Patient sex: M
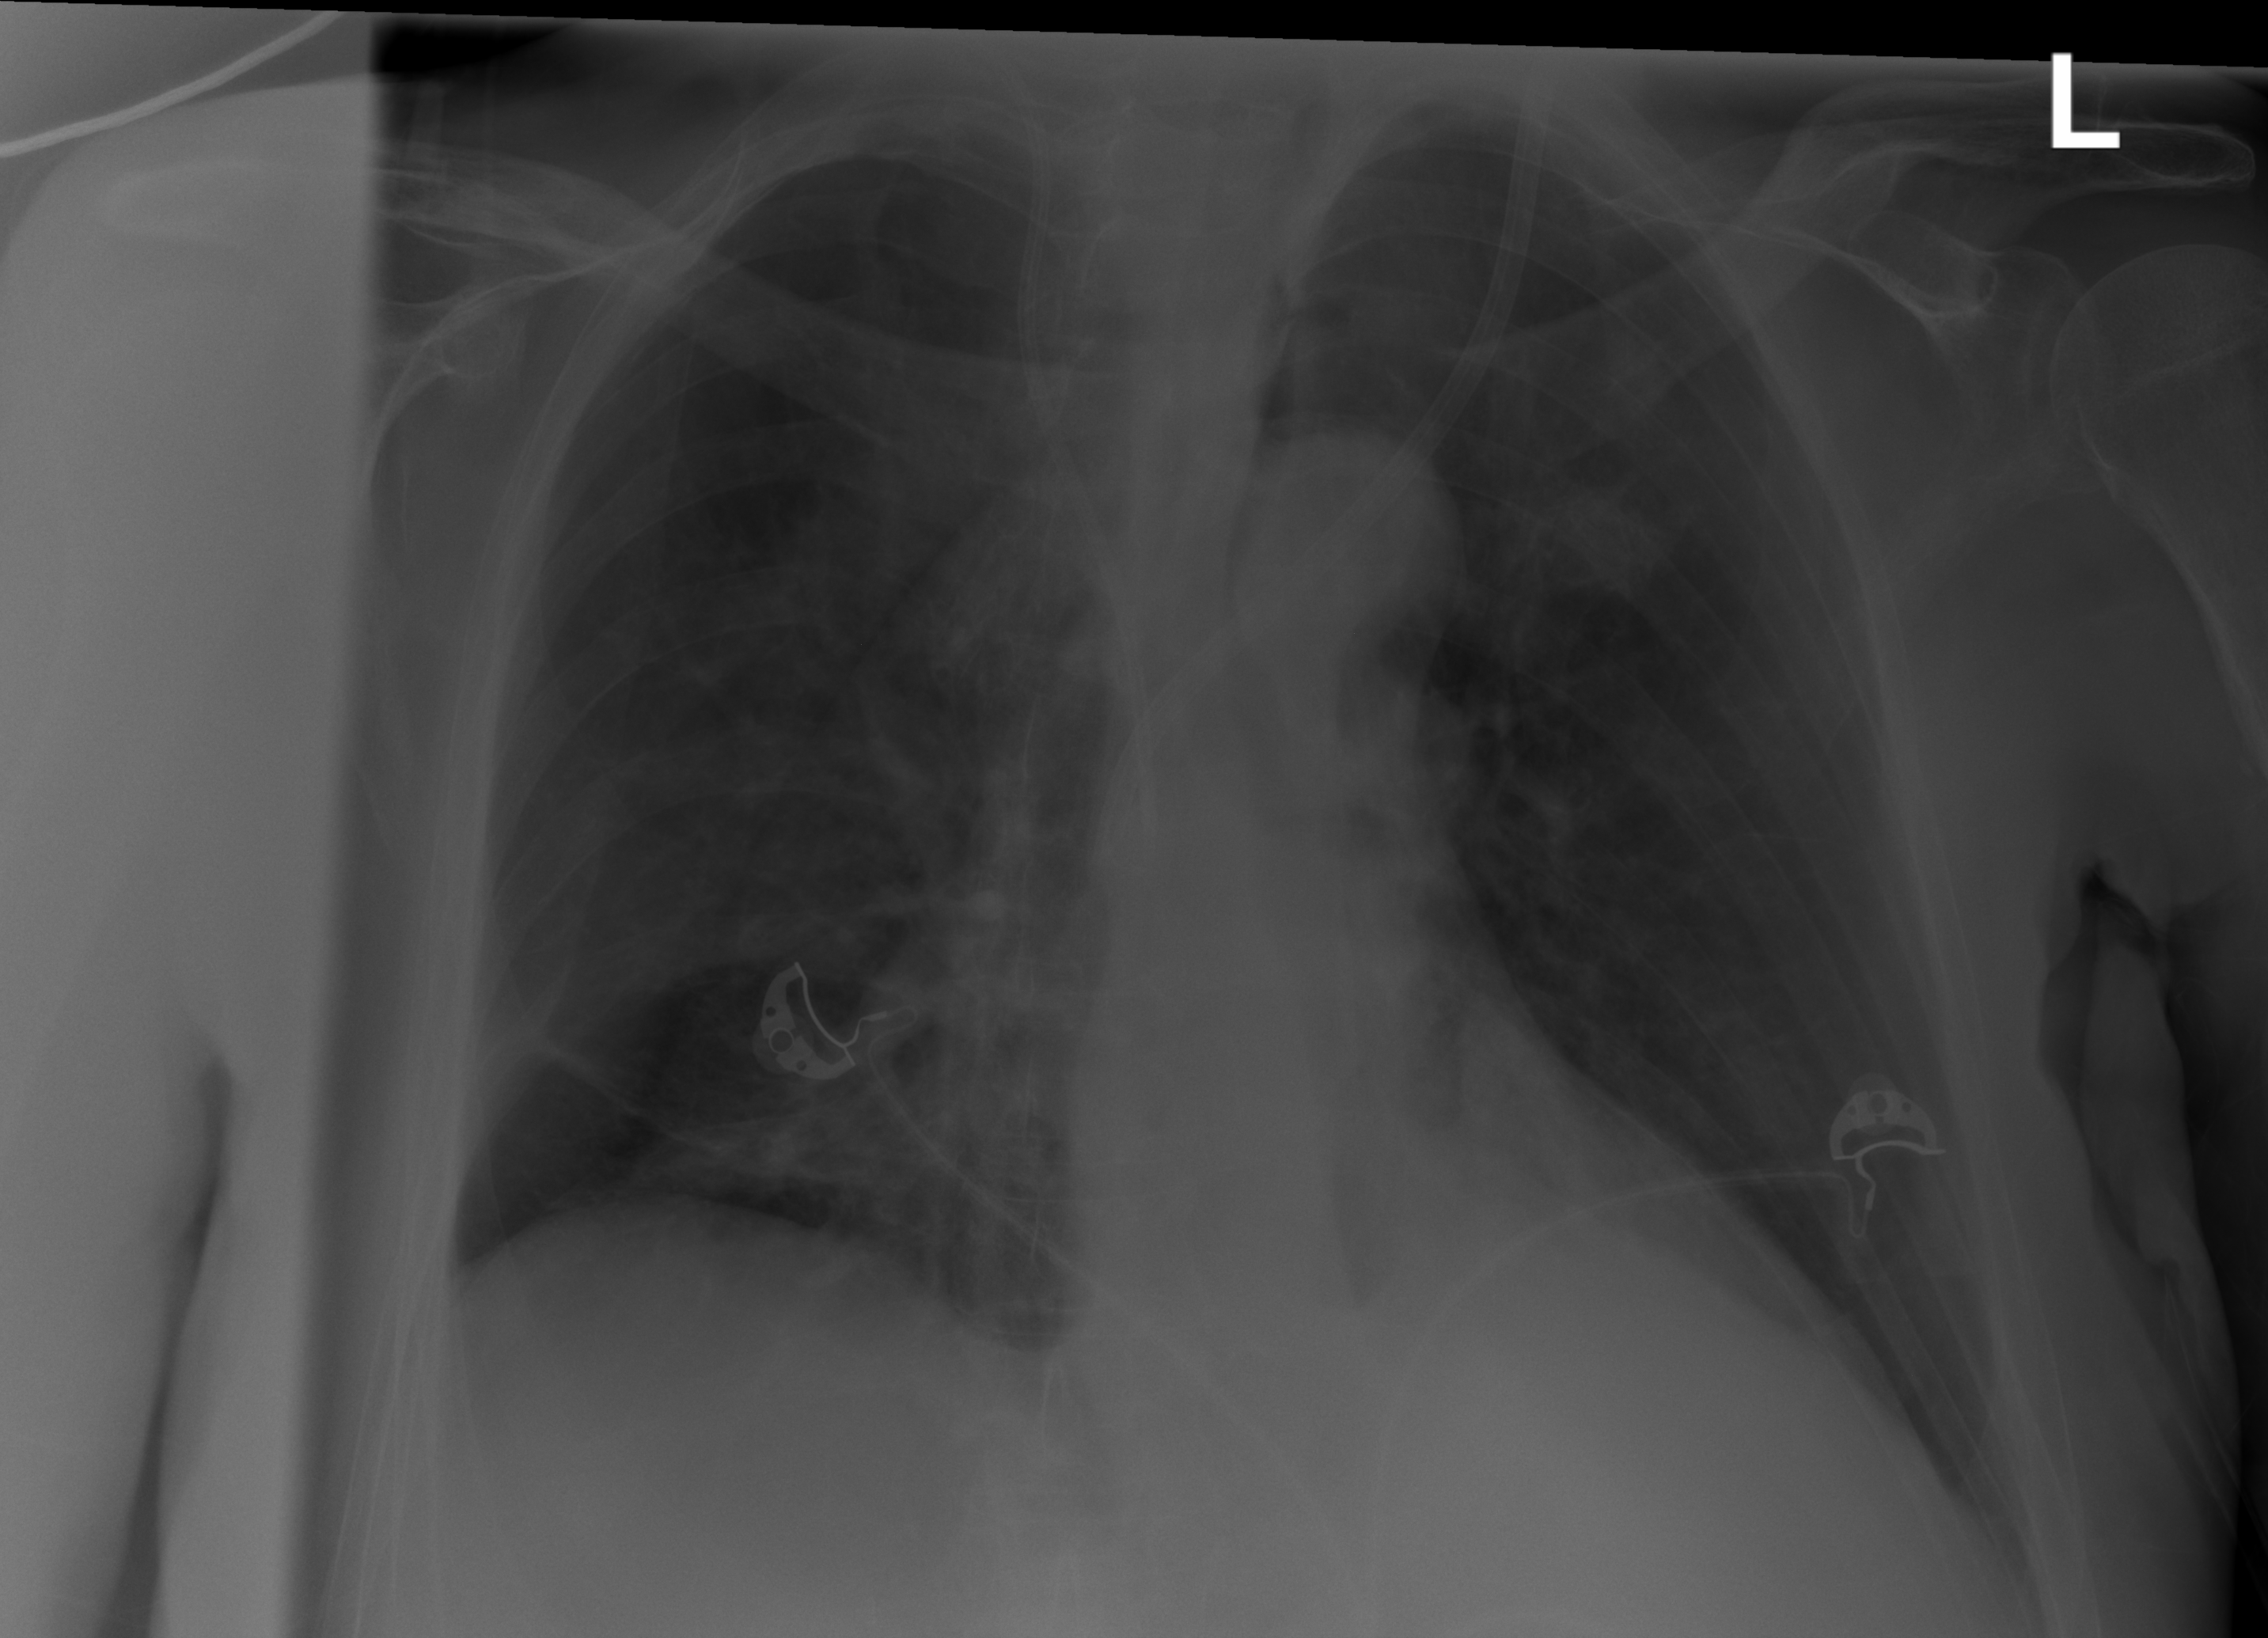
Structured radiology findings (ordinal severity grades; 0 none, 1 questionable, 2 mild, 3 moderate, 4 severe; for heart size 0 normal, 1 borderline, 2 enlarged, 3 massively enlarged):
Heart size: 1
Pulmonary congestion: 0
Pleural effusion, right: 0
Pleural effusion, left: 0
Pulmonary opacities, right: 2
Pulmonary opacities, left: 0
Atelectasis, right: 1
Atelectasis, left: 2